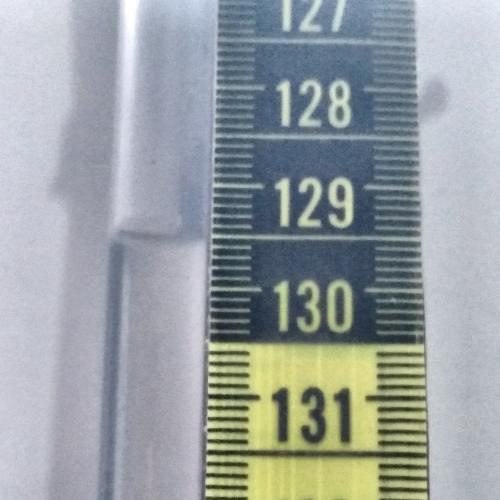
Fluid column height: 129.5 cm